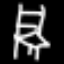
Label: chair